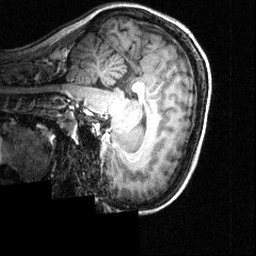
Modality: T1w
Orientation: sagittal
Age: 16
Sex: female
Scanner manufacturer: siemens
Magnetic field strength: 3.951 T
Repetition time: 1.5 s
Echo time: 0.00335 s